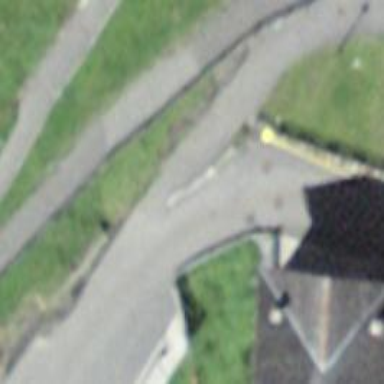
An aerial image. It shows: Post box.